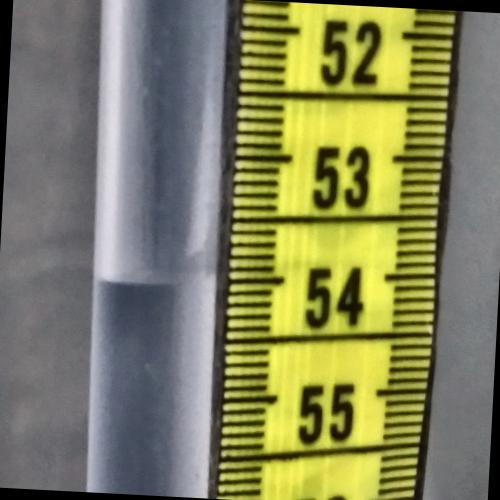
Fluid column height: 54.0 cm